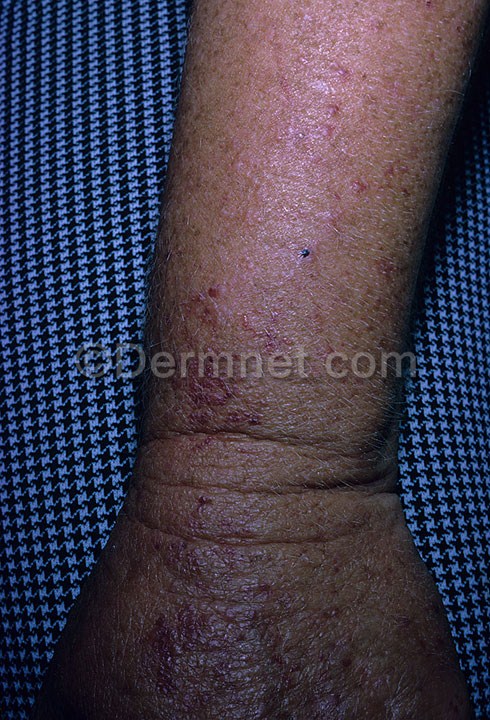
Disease: Light Diseases and Disorders of Pigmentation